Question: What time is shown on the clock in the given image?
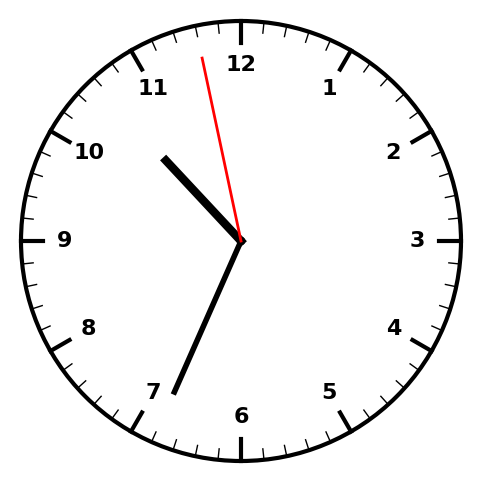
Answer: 10:33:58